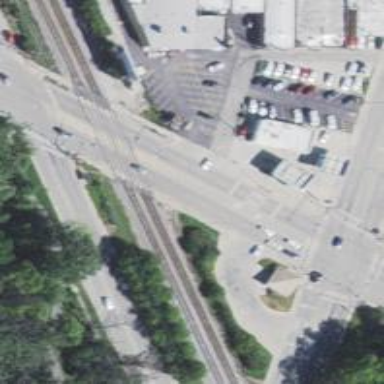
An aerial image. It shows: Railway crossing.